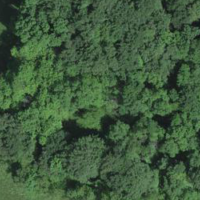
EUNIS habitat code: 44
Species observed at this site:
Lathyrus vernus
Neottia ovata
Cardamine heptaphylla